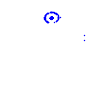
Particle: kaon